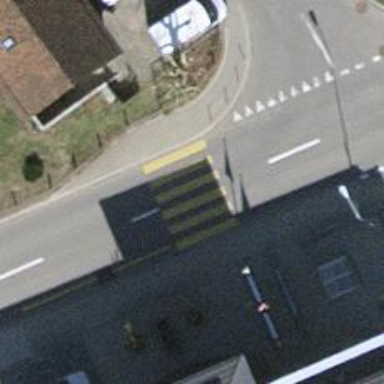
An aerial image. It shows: Marked crossing on the road.